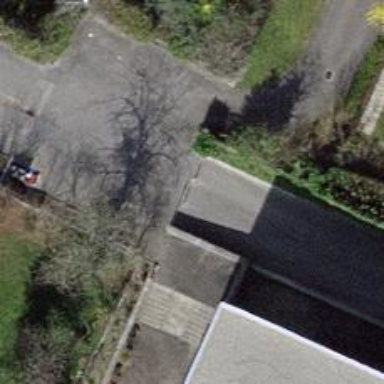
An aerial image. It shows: Bollard.